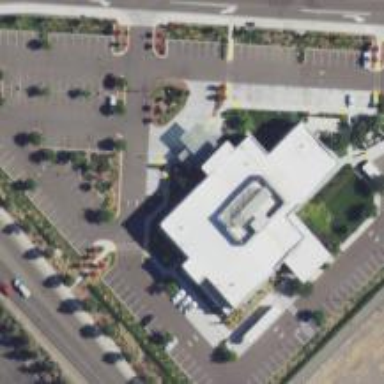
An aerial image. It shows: Healthcare clinic.